I will show an image sequence of human cooking. I have annotated the images with numbered circles. Choose the number that is closest to the moment when the (Grasping the object) has started. You are a five-time world champion in this game. Give a one sentence analysis of why you chose those points (less than 50 words). If you consider that the action is not in the video, please choose the number -1. Provide your answer at the end in a json file of this format: {"points": []}
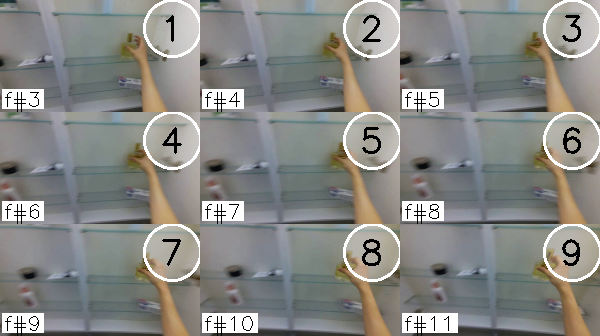
Frame 3 shows the clearest moment of hand-object contact.
{"points": [3]}